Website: walmart
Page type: payment
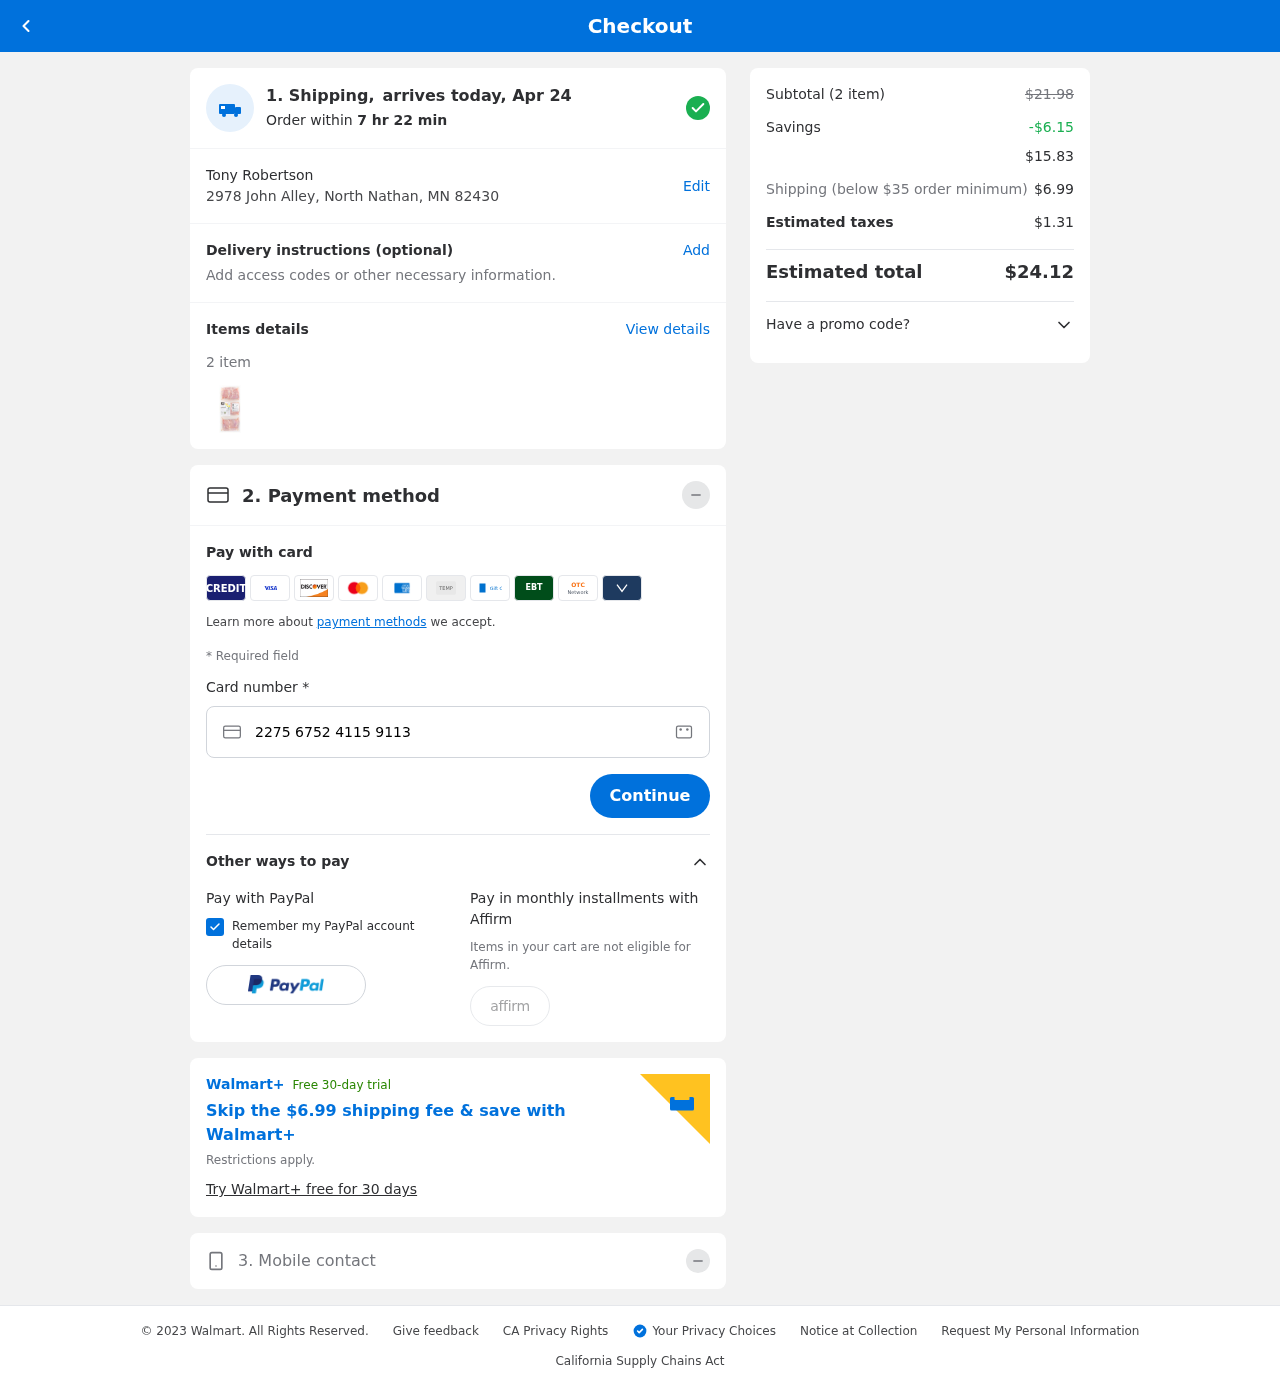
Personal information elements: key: PII_FULLNAME
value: Tony Robertson
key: PII_STREET
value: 2978 John Alley
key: PII_CITY_STATE_ZIP
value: North Nathan, MN 82430
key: PII_CARD_NUMBER
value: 2275 6752 4115 9113
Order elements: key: ORDER_DELIVERY_DATE
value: Apr 24
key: ORDER_NUM_ITEMS
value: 2
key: ORDER_SUBTOTAL_BEFORE_SAVINGS
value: $21.98
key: ORDER_SAVINGS
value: -$6.15
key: ORDER_SUBTOTAL
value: $15.83
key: ORDER_SHIPPING_COST
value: $6.99
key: ORDER_TAX
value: $1.31
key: ORDER_TOTAL
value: $24.12